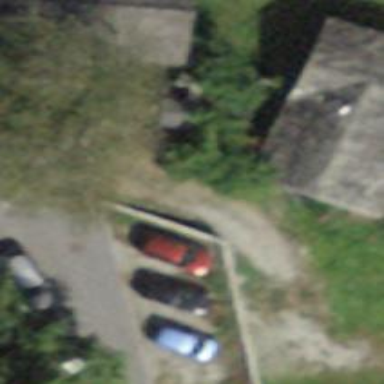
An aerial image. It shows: Street side parking area.